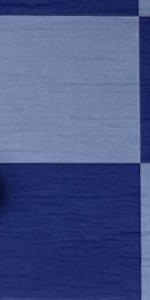
Label: Empty